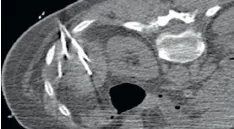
PET/CT-guided cryoablation of perisplenic metastasis in a patient with uterine cancer. (d). CT fluoroscopy images show placement of the needles and probes into the tumour.
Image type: radiology (ct)